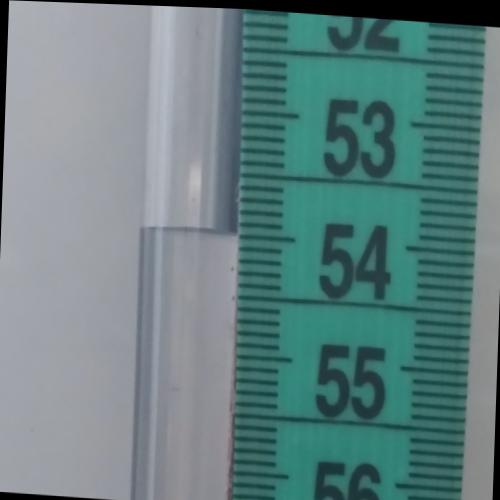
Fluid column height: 54.0 cm